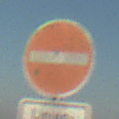
Verkehrszeichen: VerbotDerEinfahrt
Zusatzzeichen unten: BesondereFahrzeugeUndTransportgueter2
Umgebung: Outdoor, Nature
Tageszeit: SunriseSunset
Wetter: Clear
Licht: Natural
Jahreszeit: NotSpecified
Kontrast: HighContrast